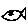
Label: fish